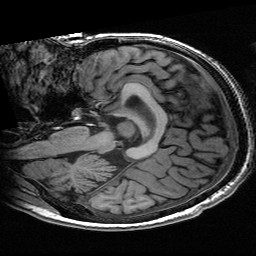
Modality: T1w
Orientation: sagittal
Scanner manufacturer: ge
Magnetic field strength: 3 T
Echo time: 0.00318 s